Interaction volume radius: 10 \u00c5
Interaction volume height: 10 \u00c5
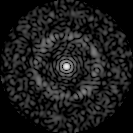
Disorder parameter: 0.8384